Question: I'm newbie to python. As I start coding simple python code using windows Python 3.3.3 Shell, when I try to save webtest1.py, it automatically adds extra line below. While running the code, this automatically causes 'invalid syntax' error.
I check the code online on <URL>, it shows, 'Line: 8 Column: 1 W391 blank line at end of file'.
Any solution?
Appreciated.

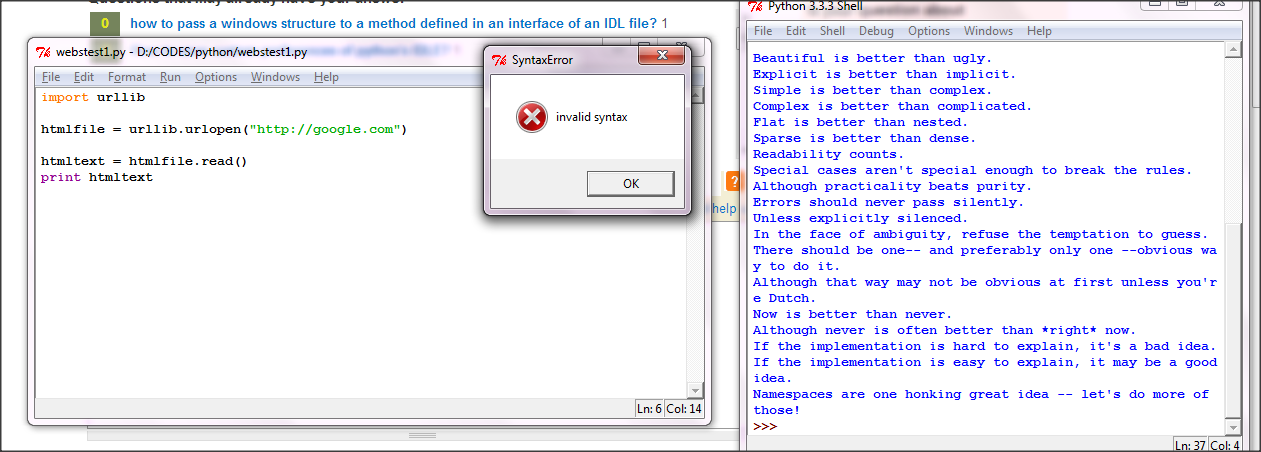
Answer: You need to use brackets around 'print' in python 3. 'print (htmltext)' should solve your problem.
<URL>
Edit: @Ashwini already stated that until I wrote this. I think you/he should write that in answers so it can be accepted.